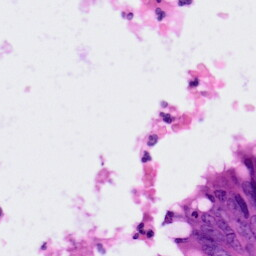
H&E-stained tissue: Colon